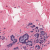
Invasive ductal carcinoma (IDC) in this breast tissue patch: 0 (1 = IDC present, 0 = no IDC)